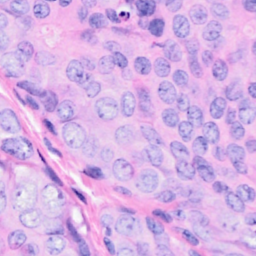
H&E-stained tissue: Breast